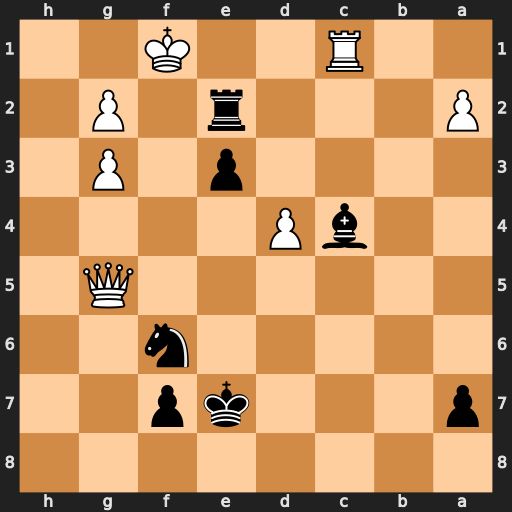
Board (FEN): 8/p3kp2/5n2/6Q1/2bP4/4p1P1/P3r1P1/2R2K2
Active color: b
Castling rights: -
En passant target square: -
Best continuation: Rc2+ Kg1 Rxc1+